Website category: book
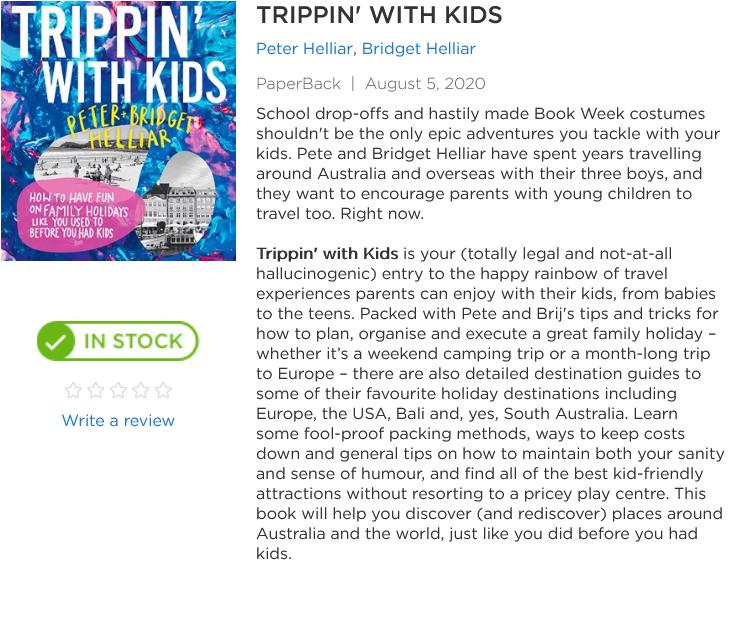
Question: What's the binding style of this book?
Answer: PaperBack

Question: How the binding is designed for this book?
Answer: PaperBack

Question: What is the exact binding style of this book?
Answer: PaperBack

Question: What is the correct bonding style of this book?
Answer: PaperBack

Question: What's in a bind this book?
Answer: PaperBack

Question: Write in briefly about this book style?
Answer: PaperBack

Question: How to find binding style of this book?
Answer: PaperBack

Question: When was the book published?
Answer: August 5, 2020

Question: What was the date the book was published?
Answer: August 5, 2020

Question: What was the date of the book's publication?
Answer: August 5, 2020

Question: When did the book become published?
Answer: August 5, 2020

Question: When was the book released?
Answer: August 5, 2020

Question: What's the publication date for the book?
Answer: August 5, 2020